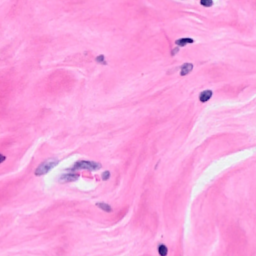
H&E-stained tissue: Breast